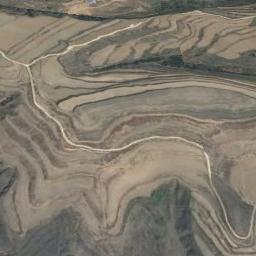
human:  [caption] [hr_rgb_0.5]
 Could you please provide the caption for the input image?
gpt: A large layer of brown and green mixed terraces with several winding narrow paths .

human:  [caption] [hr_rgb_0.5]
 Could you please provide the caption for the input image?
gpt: The bare and green terrace is next to some trees .

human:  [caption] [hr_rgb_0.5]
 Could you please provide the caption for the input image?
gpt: Many green plants are on the terrace .

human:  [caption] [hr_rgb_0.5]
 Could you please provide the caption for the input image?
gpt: Most of the terraces on this mountain are covered by vegetation .

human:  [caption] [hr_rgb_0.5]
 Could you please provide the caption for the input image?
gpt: There are serval rivers among the brown terraces .